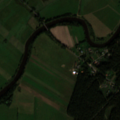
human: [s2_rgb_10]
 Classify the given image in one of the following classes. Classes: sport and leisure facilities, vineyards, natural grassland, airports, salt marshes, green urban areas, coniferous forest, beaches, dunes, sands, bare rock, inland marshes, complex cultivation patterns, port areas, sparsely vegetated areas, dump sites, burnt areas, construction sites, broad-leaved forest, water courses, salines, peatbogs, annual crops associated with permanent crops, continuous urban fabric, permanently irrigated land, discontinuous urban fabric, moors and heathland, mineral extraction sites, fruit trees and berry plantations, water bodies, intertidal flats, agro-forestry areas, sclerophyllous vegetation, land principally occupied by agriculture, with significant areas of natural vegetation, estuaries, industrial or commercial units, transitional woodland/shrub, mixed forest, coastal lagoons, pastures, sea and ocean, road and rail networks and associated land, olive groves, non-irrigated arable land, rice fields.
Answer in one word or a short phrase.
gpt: pastures, complex cultivation patterns, coniferous forest, mixed forest, water courses